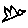
Label: bird